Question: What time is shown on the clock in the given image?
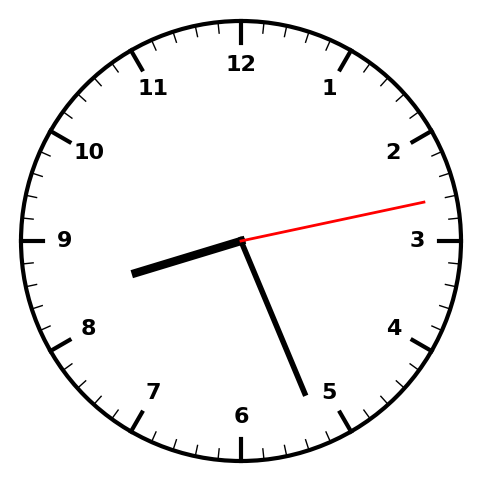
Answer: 08:26:13